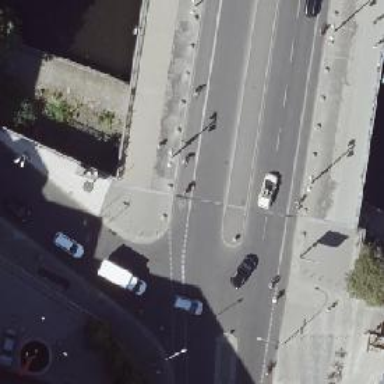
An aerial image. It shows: Secondary road on beam bridge with asphalt surface. It is dual carriageway with concrete sidewalk on the right side.